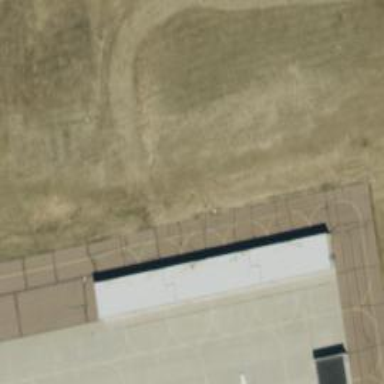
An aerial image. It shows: View of taxiway at the airport.